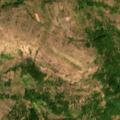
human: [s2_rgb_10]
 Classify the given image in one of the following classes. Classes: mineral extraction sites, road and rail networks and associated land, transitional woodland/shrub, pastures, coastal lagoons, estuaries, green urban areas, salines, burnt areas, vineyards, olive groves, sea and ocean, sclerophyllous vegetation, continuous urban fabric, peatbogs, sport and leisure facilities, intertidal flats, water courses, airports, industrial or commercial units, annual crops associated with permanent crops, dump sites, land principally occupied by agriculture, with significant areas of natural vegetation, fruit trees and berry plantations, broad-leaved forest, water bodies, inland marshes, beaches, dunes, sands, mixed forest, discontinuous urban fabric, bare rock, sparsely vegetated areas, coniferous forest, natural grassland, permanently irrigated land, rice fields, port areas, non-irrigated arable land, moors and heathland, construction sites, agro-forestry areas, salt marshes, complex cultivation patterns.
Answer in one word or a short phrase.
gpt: broad-leaved forest, natural grassland, transitional woodland/shrub